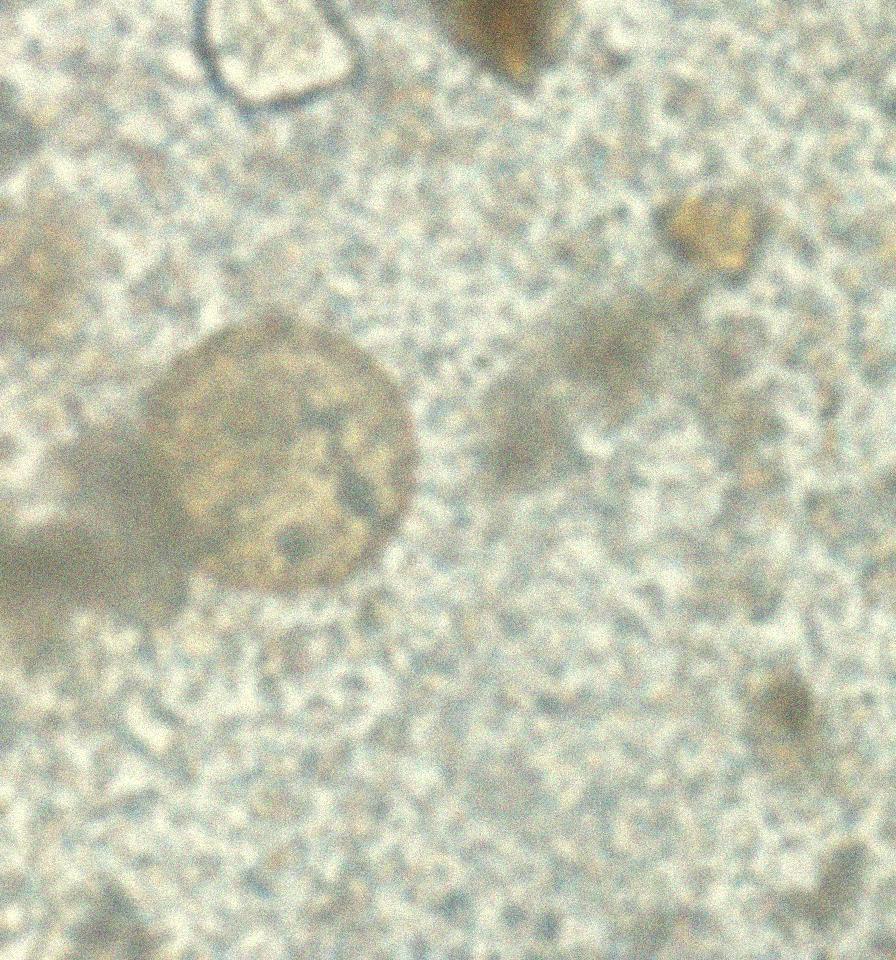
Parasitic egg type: Hymenolepis diminuta